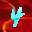
Label: 4